Question: I think the screenshot is worth a couple of paragraphs

The best way I can think of doing it is to check for the length of the string and depending give/take ' ', but it just seems inelegant. Is there a simpler/better way?
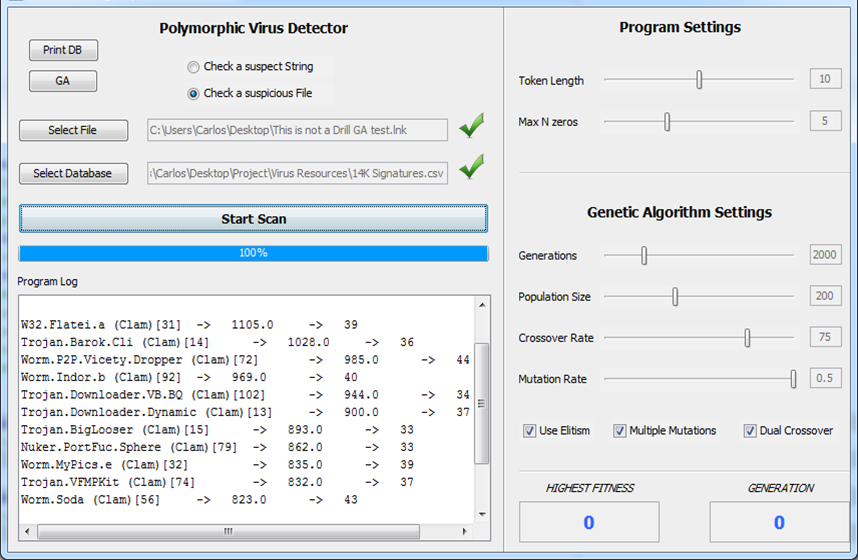
Answer: I would use a JTable for this. You can put one in a JScrollPane. This will get you aligned columns automatically. Plus you will get column headers which will aid in understanding what the data means.